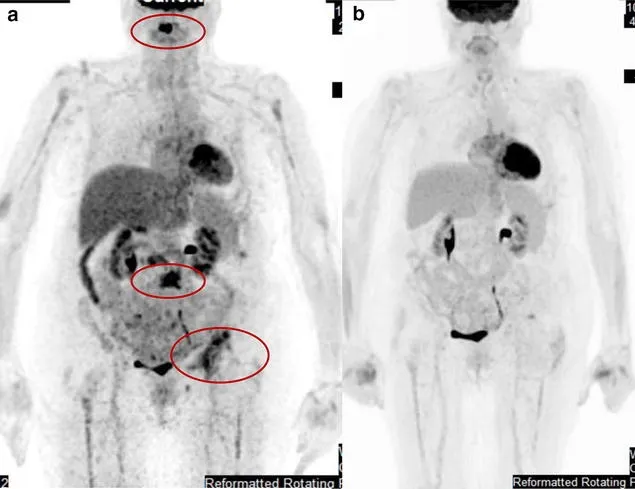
A PET scan of the patient before initiation of dabrafenib reveals metastatic disease to the left iliac bone, C2 and L3-4 vertebral bodies. The C2 lesion's SUV max was 7; the lesion at L3 had a SUV max of 7.1; the left acetabulum lesion's SUV max was 5.1 prior to starting dabrafenib. B; After 4 months of dabrafenib therapy, near complete resolution of PET activity in the areas of bone metastases was demonstrated without any new site of disease. Upon the best response to dabrafenib achieved, the metabolic activity resolved at C2 and L3 lesions. The left acetabulum lesion only had a very small focus of residual uptake that the max SUV was not measured.
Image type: radiology (pet)